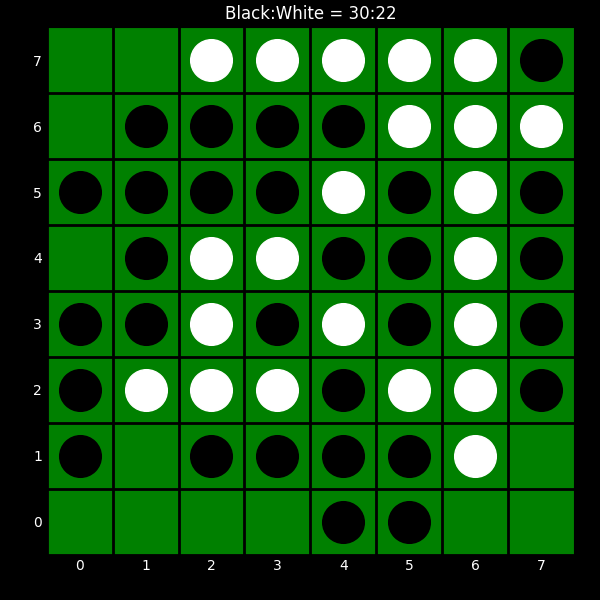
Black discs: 30
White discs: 22